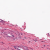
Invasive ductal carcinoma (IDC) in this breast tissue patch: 0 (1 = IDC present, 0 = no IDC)